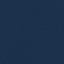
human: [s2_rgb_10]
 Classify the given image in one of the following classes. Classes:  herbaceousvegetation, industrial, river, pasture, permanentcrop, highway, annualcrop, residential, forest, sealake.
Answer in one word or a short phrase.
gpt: SeaLake